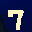
Label: 7